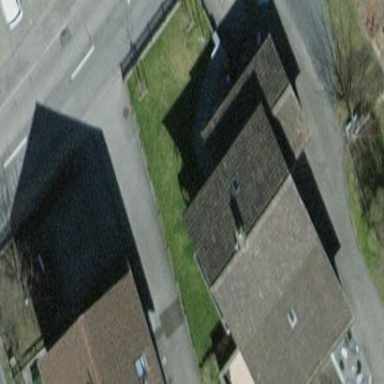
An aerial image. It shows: Detached building.